I will show an image sequence of human cooking. I have annotated the images with numbered circles. Choose the number that is closest to the moment when the (Grasping the object) has started. You are a five-time world champion in this game. Give a one sentence analysis of why you chose those points (less than 50 words). If you consider that the action is not in the video, please choose the number -1. Provide your answer at the end in a json file of this format: {"points": []}
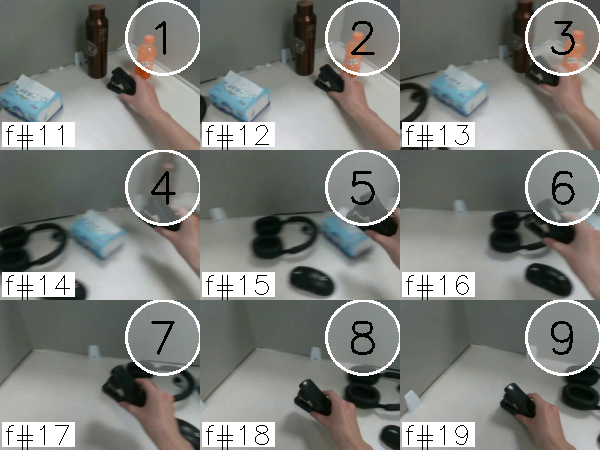
Frame 1 shows the clearest moment of hand-object contact.
{"points": [1]}